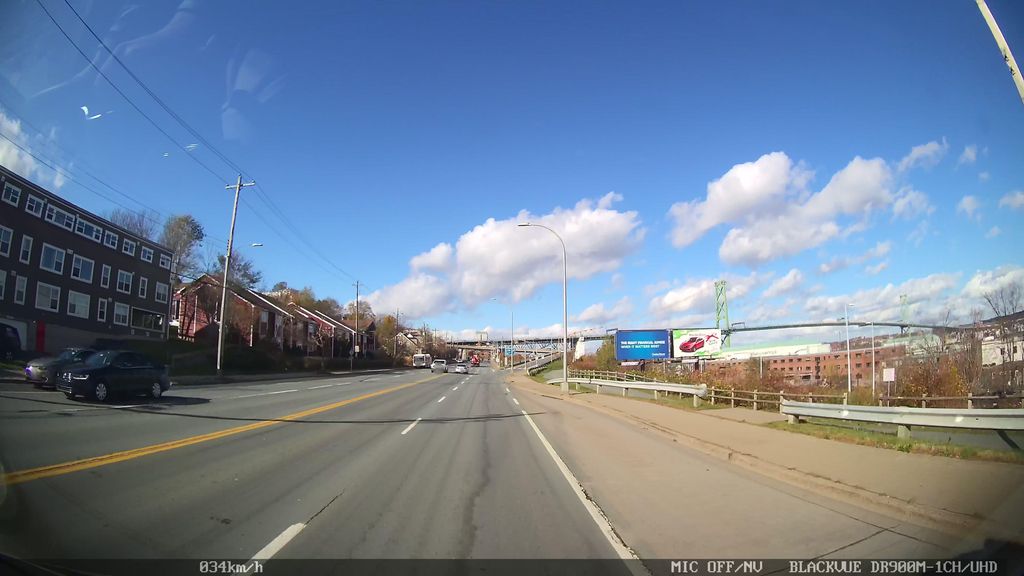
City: halifax